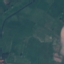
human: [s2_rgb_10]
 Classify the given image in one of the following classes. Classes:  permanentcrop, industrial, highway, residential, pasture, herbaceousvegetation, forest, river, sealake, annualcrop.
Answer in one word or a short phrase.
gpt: Pasture